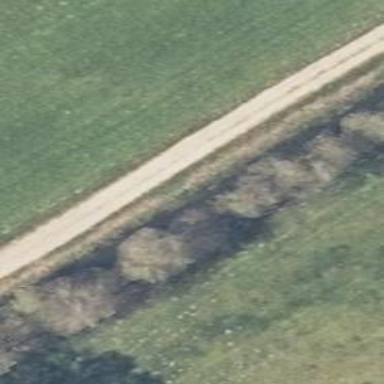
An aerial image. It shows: Gravel track with grade2 quality.